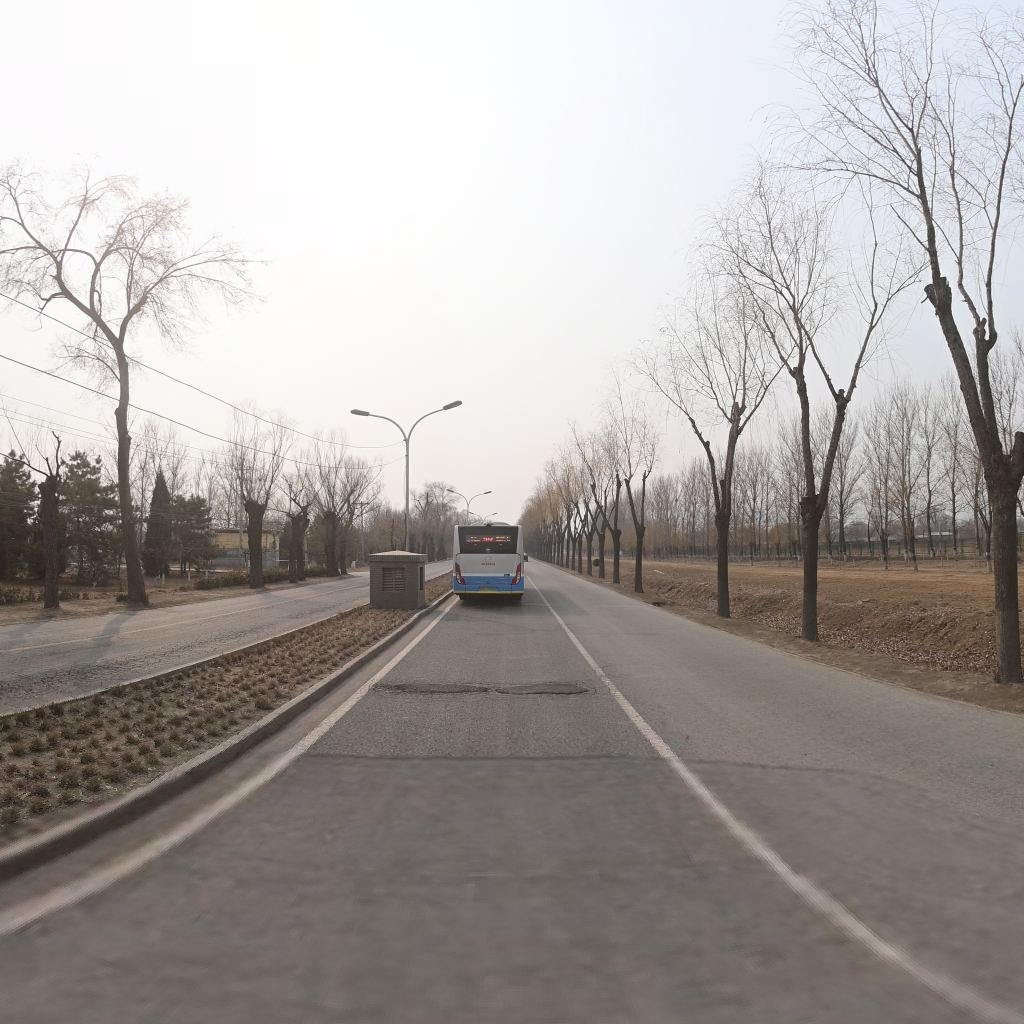
Region: Haidian
Road damage annotations: alligator crack